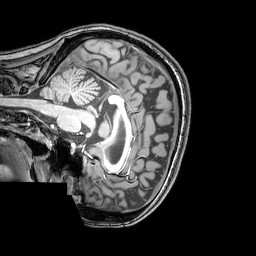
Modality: T1w
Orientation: sagittal
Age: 23
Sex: female
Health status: healthy
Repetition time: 0.081 s
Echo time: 0.037 s